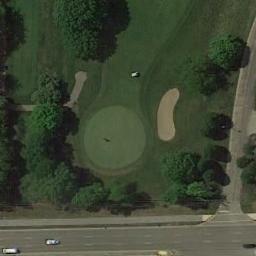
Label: golf_course